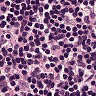
Metastatic tissue present: no